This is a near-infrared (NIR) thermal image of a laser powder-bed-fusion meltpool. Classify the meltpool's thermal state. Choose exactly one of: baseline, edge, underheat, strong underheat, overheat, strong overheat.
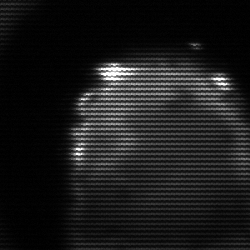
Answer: edge